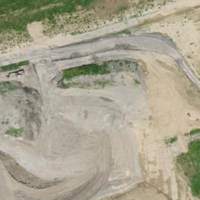
EUNIS habitat code: 56
Species observed at this site:
Alnus incana
Rumex obtusifolius
Rumex acetosa
Geranium robertianum
Angelica sylvestris
Betula pendula
Heracleum sphondylium